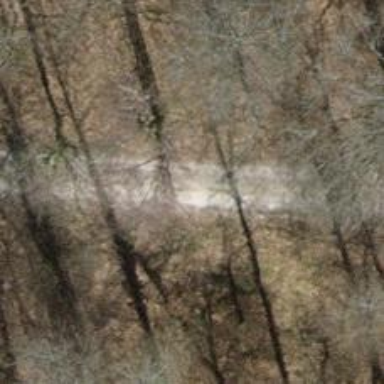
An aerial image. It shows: Path.